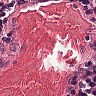
Metastatic tissue present: no